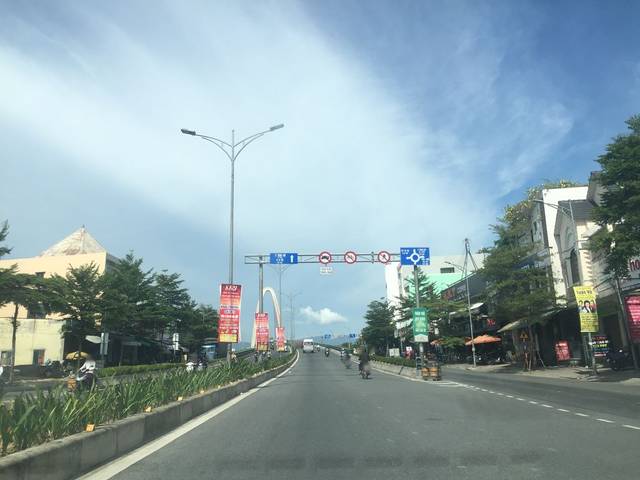
Region: Vietnam
Coordinates: 16.06, 108.176